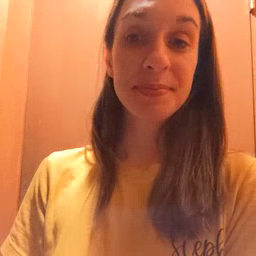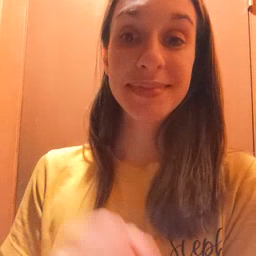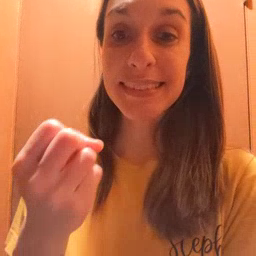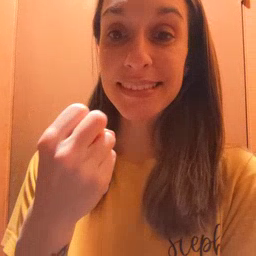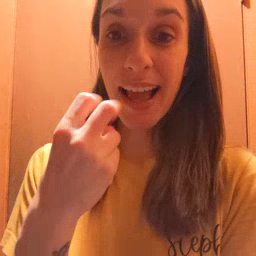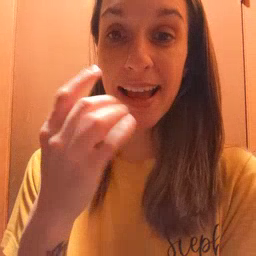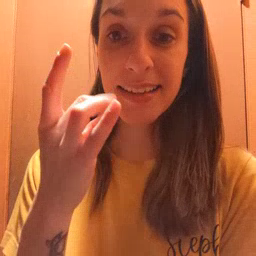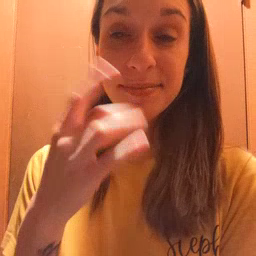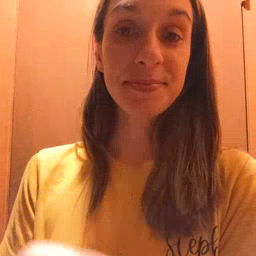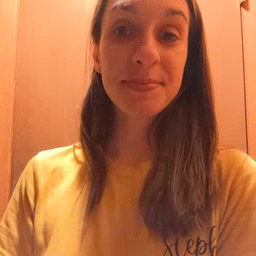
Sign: snack